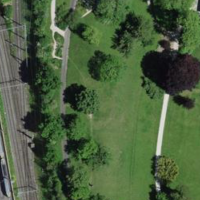
EUNIS habitat code: 53
Species observed at this site:
Omphalodes verna
Hedera colchica
Lampyris noctiluca
Chelidonium majus
Veronica persica
Anthyllis vulneraria
Veronica arvensis
Ononis natrix
Primula veris
Eryngium campestre
Buxus sempervirens